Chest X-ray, PA view. Patient: 53 years old, sex F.
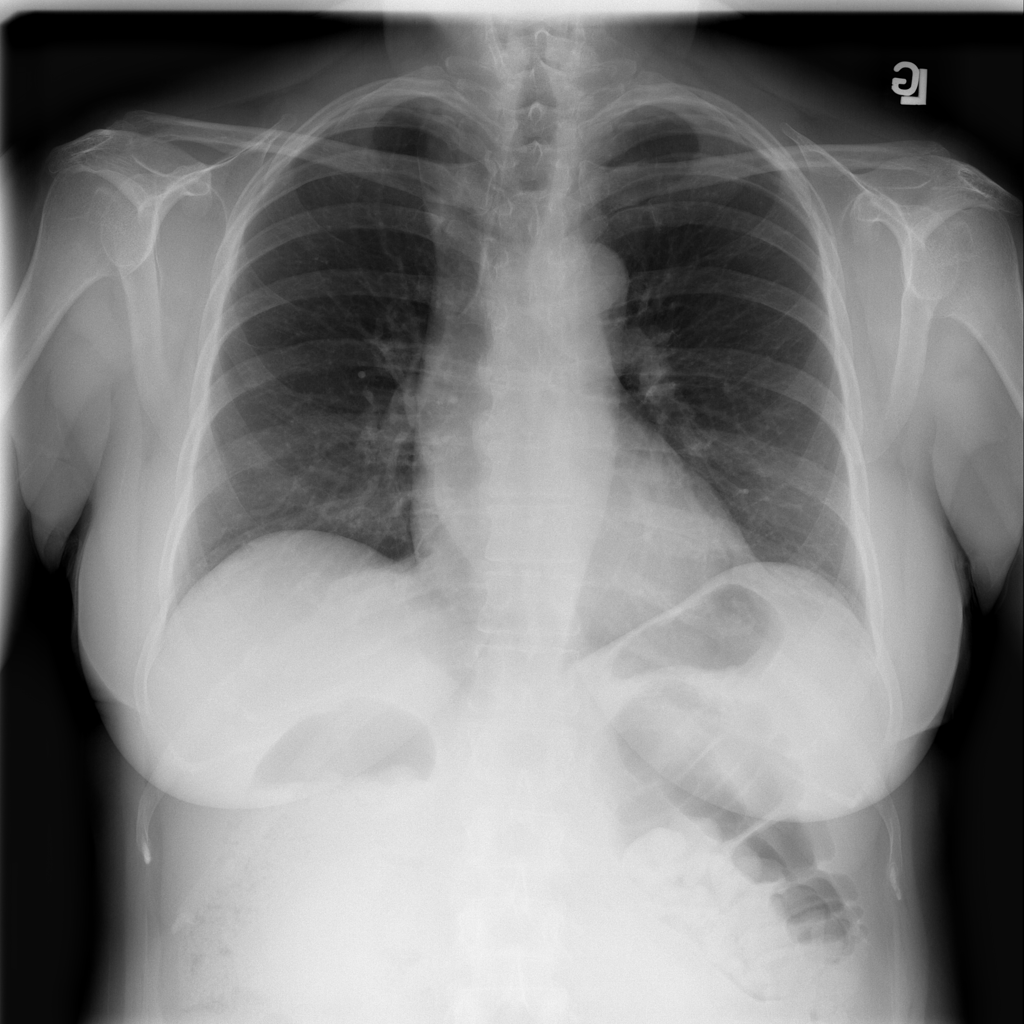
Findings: No Finding